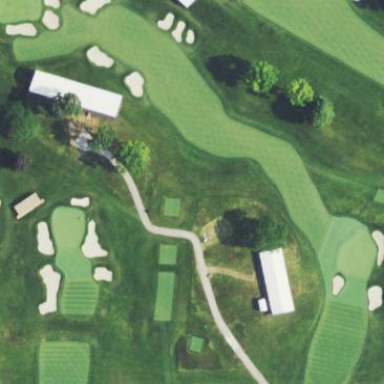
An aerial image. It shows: Scenic golf fairway.